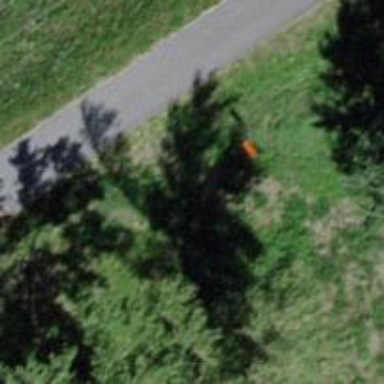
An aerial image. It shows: View of pole with roofed pipeline marker.